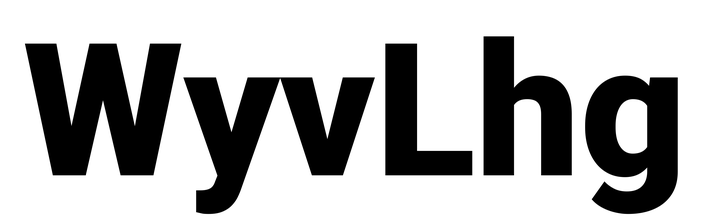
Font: Roboto_Black